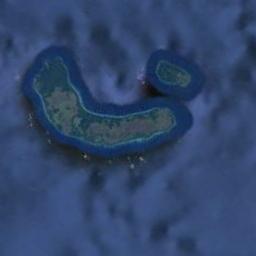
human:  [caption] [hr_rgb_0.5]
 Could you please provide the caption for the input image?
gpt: A big island and a small island are surrounded by light blue waters .

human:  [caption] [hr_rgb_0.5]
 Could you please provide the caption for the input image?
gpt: Different islands have different sizes of vegetation .

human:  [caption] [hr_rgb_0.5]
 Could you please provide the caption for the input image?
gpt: There are large islands with small irregular shapes on the blue sea  The island has green and yellow-brown colors, And there are white sand beaches in the outer circle .

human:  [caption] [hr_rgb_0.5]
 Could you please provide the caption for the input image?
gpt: There are two islands of different shapes and sizes .

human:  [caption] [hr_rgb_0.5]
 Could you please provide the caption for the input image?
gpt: There are two green islands on a blue sea .